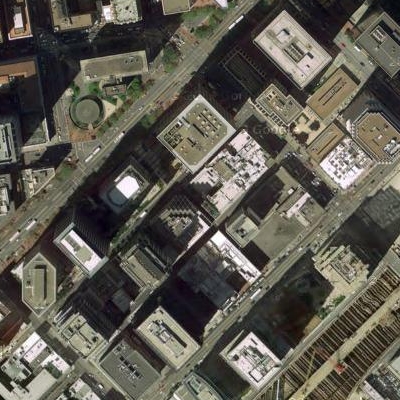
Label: cIndustry